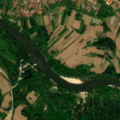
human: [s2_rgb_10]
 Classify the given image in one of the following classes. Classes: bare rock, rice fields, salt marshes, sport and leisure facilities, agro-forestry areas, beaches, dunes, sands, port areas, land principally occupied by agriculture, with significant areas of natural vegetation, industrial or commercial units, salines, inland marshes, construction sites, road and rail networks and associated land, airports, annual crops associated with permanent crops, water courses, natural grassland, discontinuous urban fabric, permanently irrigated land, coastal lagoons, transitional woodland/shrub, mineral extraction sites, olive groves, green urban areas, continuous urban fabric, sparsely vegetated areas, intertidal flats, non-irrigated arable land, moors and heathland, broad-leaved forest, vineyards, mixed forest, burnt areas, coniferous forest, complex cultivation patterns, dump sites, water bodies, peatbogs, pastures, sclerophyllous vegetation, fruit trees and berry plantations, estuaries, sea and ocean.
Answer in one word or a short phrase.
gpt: discontinuous urban fabric, non-irrigated arable land, land principally occupied by agriculture, with significant areas of natural vegetation, transitional woodland/shrub, inland marshes, water courses